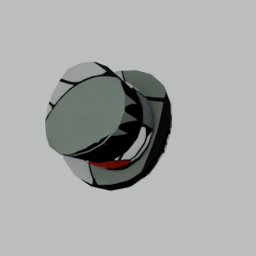
Label: people